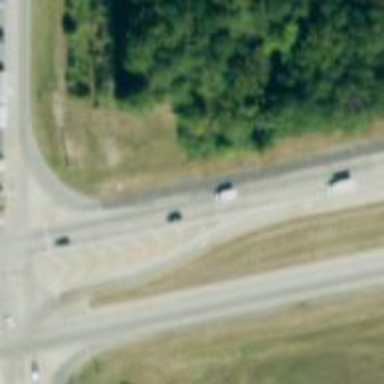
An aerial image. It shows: Trunk highway with expressway features.